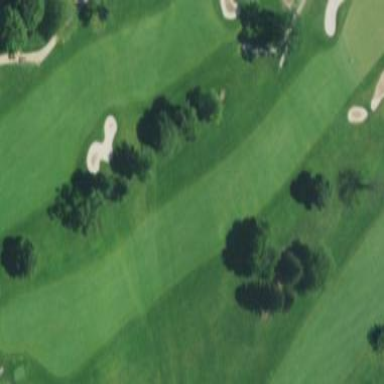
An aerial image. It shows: Grassy area designated as golf fairway.